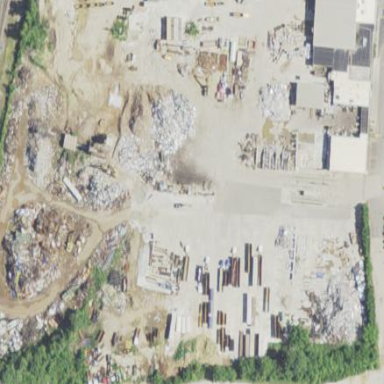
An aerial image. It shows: Industrial area designated for recycling. This location is recycling center.